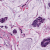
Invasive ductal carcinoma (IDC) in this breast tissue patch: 1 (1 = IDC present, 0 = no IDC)